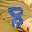
Label: 8